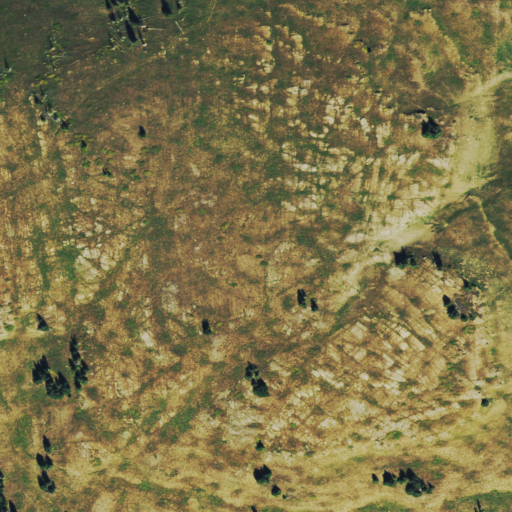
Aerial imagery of mountain in Colorado named Spring Hill containing shrub, grassland, and evergreen forest